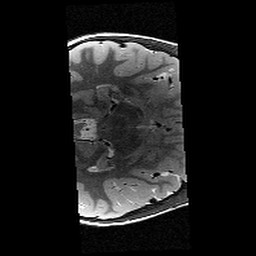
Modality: T2w
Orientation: axial
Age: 9
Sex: male
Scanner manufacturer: siemens
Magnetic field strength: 3 T
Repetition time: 9.23 s
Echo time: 0.067 s